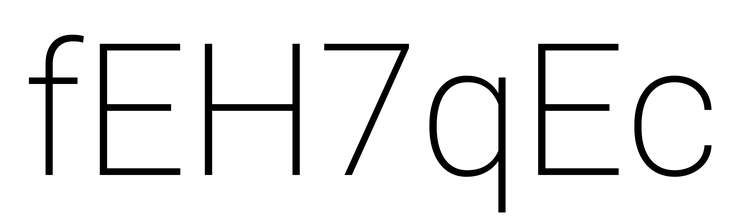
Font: Roboto_ExtraLight